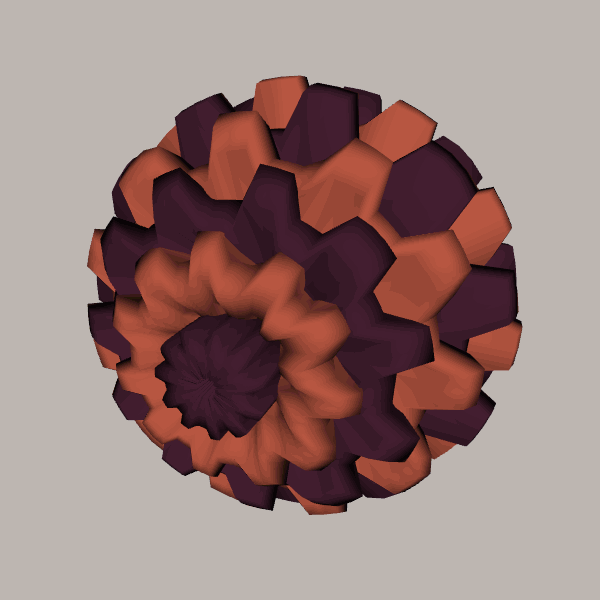
Background: light